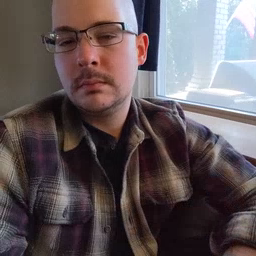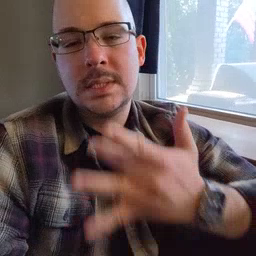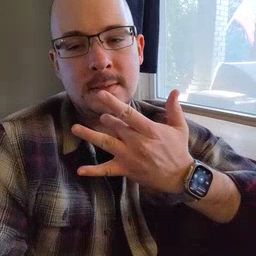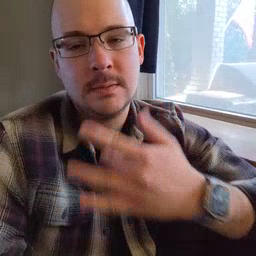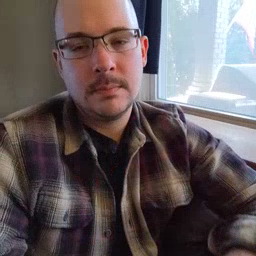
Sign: taste